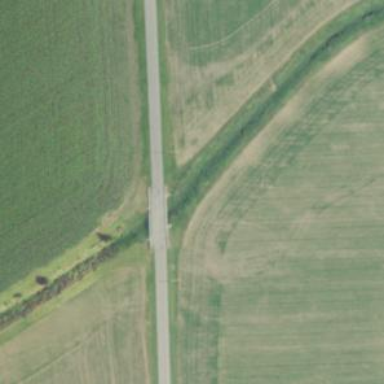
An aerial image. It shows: Unclassified road on beam bridge.